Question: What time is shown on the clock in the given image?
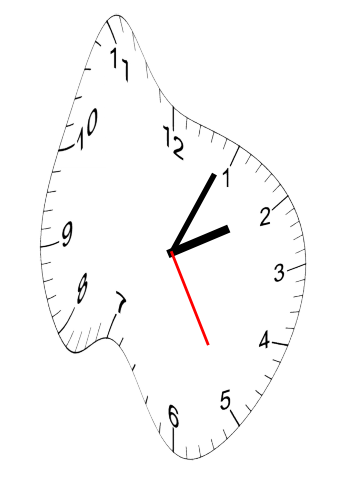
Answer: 02:04:25